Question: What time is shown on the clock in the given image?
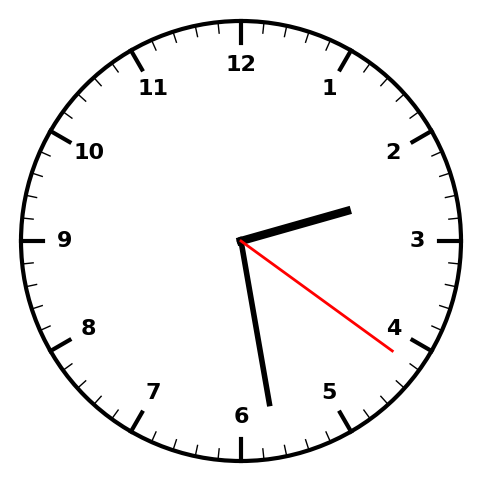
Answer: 02:28:21